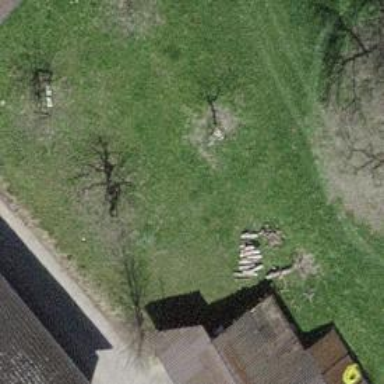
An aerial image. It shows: Farm.